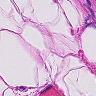
Metastatic tissue present: no